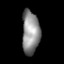
Tissue: lung
Cell type: Endothelial cells
Senescence score: 0.5453
Nuclear area (px): 744
Mean DAPI intensity: 141.996